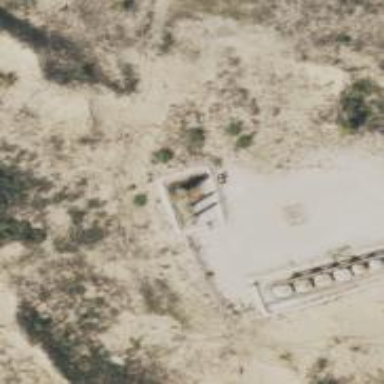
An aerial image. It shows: Storage tank with man-made structure.